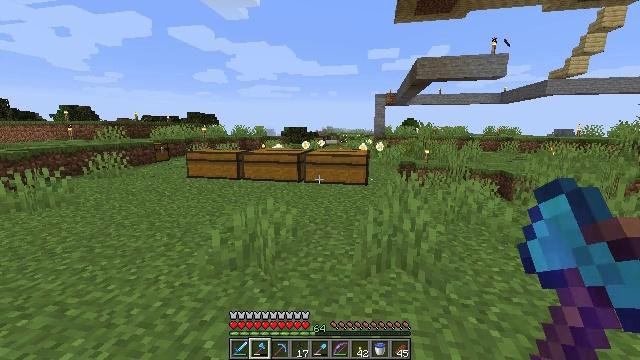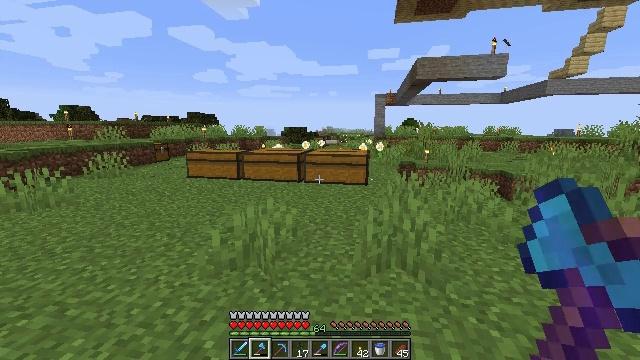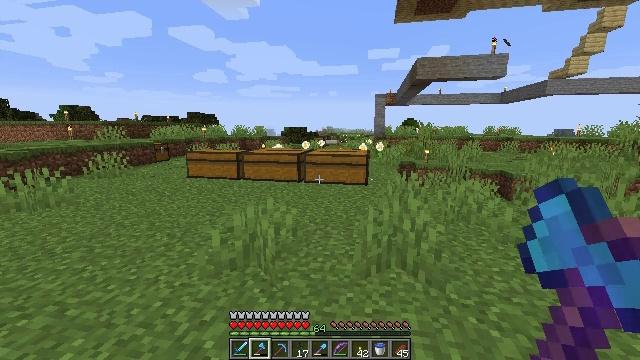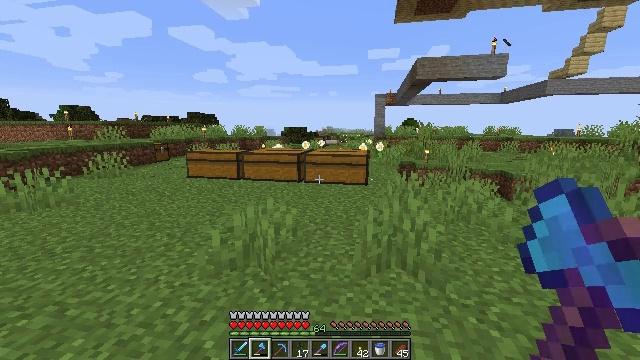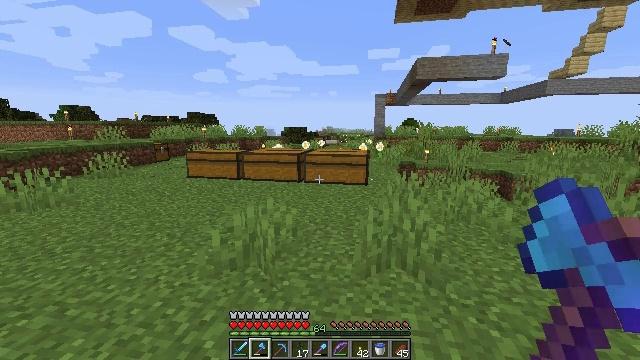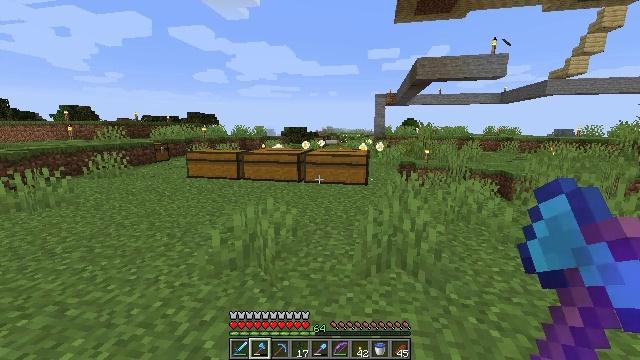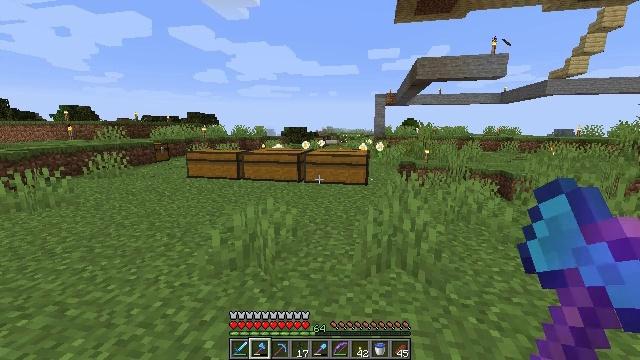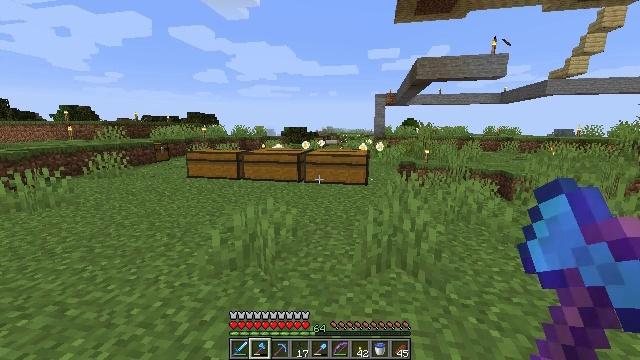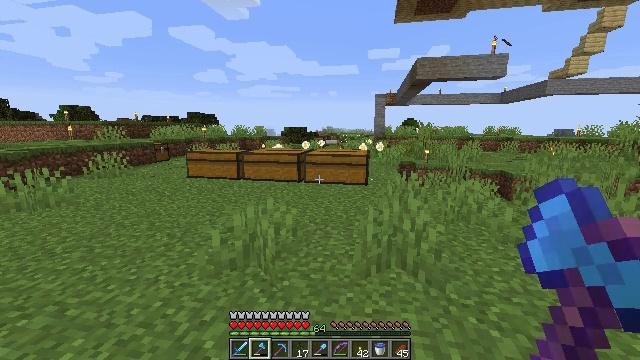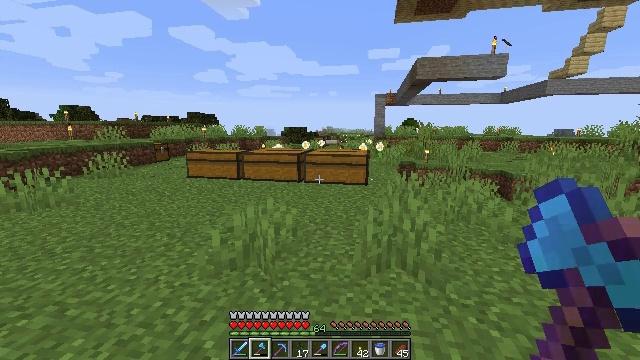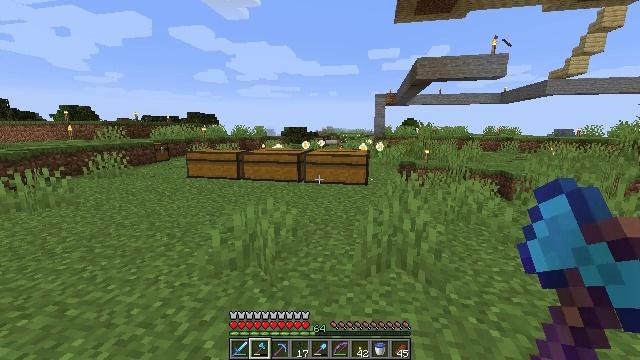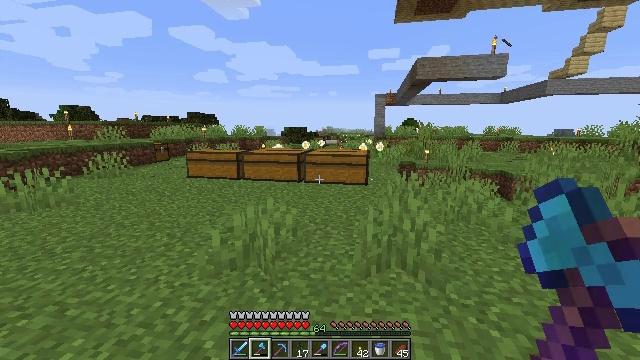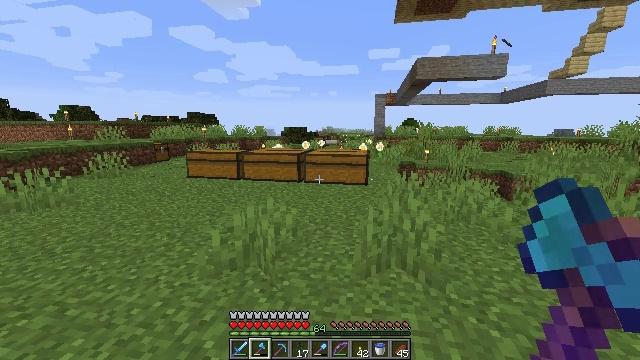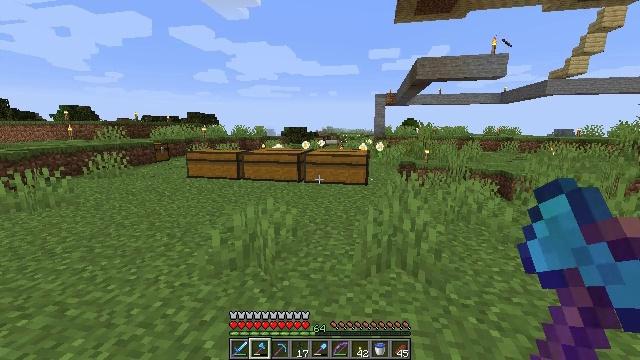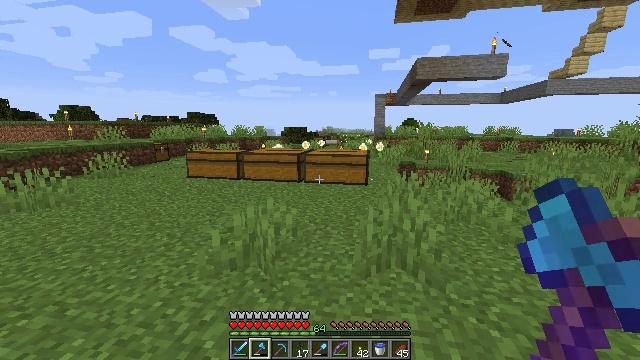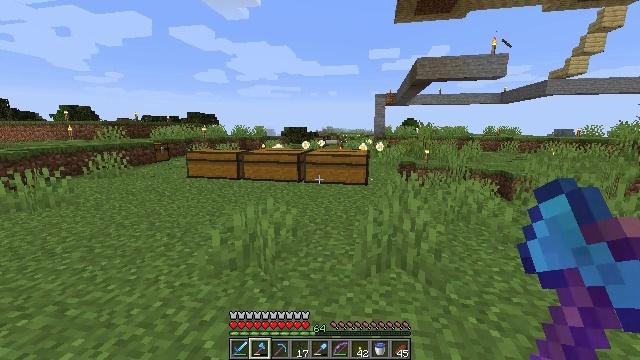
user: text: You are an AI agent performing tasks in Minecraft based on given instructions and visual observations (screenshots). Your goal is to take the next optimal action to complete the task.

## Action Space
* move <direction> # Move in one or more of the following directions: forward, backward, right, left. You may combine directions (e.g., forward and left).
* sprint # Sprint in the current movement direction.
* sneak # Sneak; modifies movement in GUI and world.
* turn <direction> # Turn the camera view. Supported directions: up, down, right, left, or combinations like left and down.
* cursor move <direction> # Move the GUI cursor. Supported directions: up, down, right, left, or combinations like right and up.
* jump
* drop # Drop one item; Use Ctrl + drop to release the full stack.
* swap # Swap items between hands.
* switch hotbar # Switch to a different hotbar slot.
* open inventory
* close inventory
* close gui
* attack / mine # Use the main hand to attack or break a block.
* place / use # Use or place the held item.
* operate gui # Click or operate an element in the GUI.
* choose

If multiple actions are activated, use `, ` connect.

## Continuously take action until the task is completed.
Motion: motion action
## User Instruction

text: Drop a diamond axe.
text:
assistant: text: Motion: no_op
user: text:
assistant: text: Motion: no_op
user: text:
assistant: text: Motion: no_op
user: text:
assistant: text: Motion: no_op
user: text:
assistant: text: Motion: no_op
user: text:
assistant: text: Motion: no_op
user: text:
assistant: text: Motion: no_op
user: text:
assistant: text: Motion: no_op
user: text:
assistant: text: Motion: no_op
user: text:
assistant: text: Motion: no_op
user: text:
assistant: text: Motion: no_op
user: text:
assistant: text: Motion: no_op
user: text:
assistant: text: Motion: no_op
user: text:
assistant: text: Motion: no_op
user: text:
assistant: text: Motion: no_op
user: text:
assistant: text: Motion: no_op
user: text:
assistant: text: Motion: no_op
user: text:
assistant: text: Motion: no_op
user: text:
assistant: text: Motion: no_op
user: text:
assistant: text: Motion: no_op
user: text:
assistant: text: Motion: no_op
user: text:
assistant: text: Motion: no_op
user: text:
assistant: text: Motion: no_op
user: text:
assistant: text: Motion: no_op
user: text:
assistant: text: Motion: no_op
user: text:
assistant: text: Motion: no_op
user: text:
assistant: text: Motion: no_op
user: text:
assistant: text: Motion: no_op
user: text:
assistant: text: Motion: no_op
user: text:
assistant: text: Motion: no_op